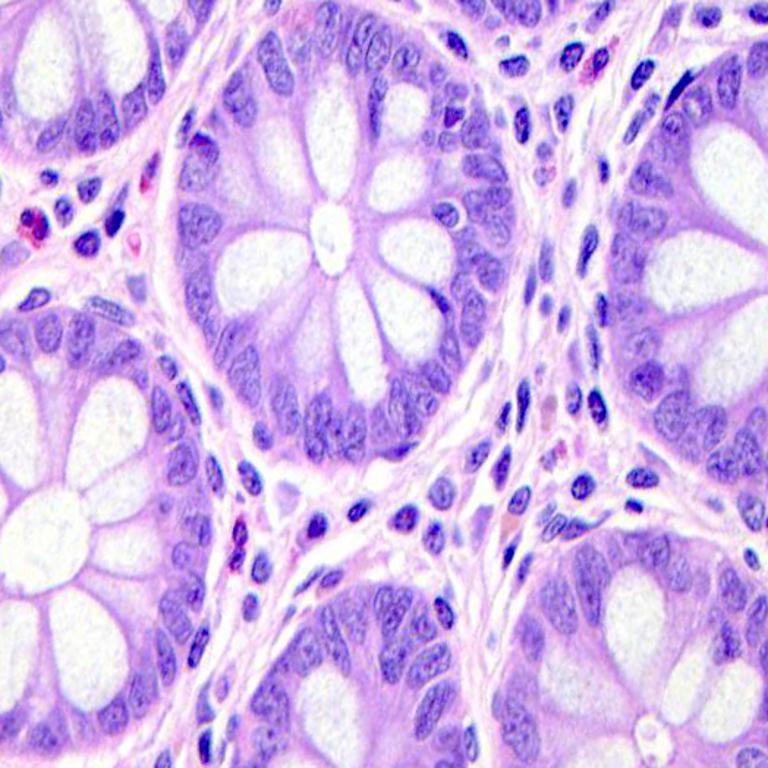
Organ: colon
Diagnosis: benign